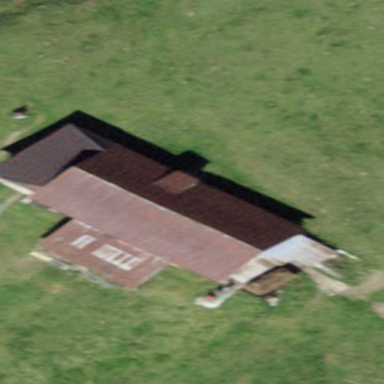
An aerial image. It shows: Building with gabled metal roof in brown color.